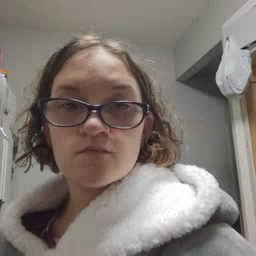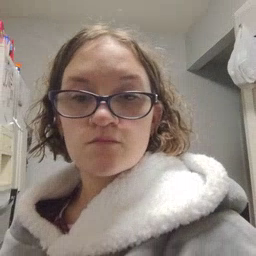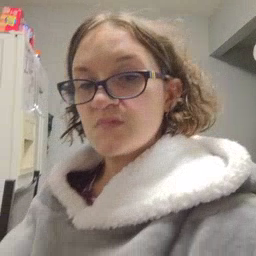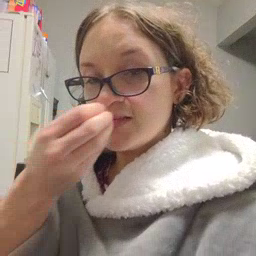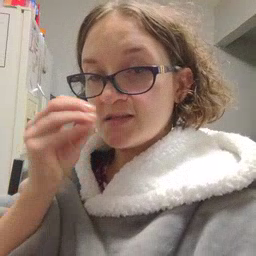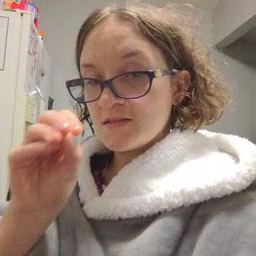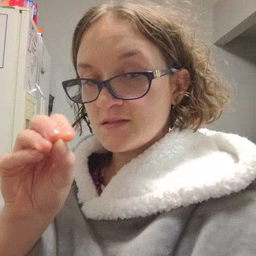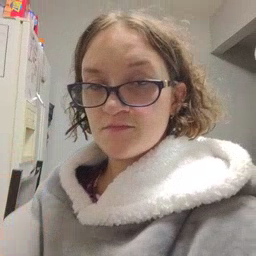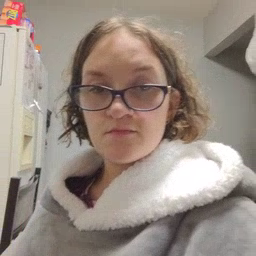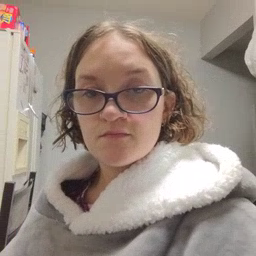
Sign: kiss